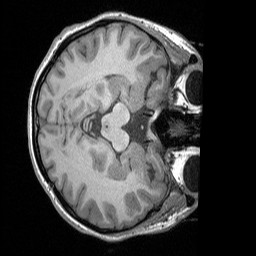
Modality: T1w
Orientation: axial
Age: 22
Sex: female
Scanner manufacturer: siemens
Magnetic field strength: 3 T
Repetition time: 1.9 s
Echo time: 0.00252 s